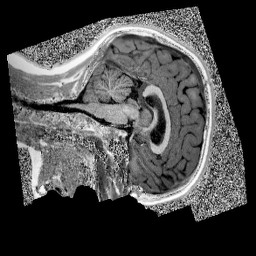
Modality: UNIT1
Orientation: sagittal
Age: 9
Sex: male
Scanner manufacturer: siemens
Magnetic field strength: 3 T
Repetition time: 4 s
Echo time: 0.00299 s